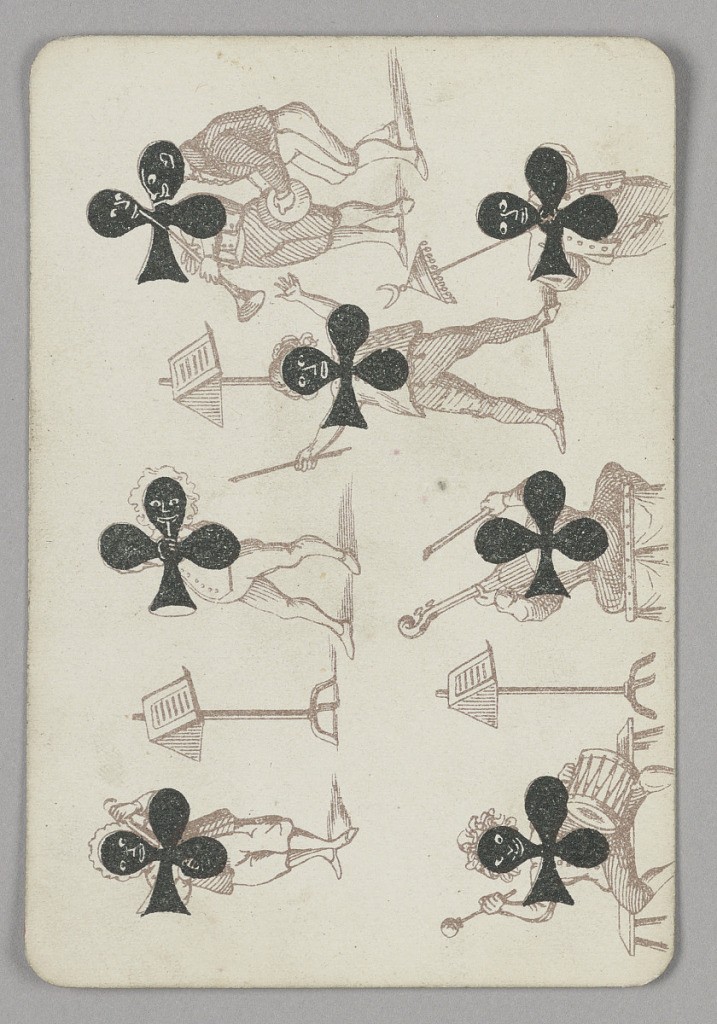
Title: Seven of Clubs
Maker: E. Le Tellier, French, active late 19th century
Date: late 19th century
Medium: Lithograph on paper
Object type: Playing card
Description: Seven of Clubs playing card from a pack of transformation playing cards. Vertically, a group of minstrel figures shown in stereotypical blackface, the symbols of the clubs used to color their faces, their features highlighted in white. The figures play various musical instruments including drums, vioiln, cello, and horns. Three music stands throughout scene.